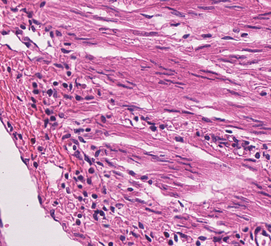
Tumor epithelial tissue: no
Tumor-associated stroma tissue: yes
Normal tissue: no